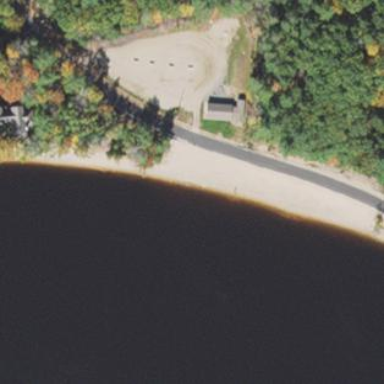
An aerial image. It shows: Sandy beach.